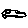
Label: car